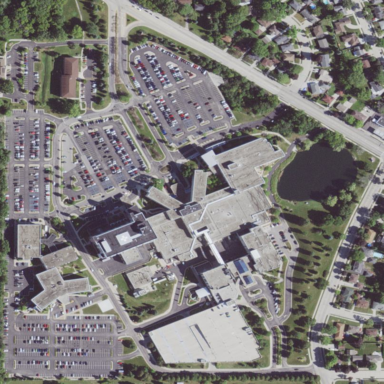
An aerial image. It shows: Hospital providing healthcare services.